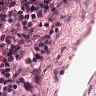
Metastatic tissue present: no